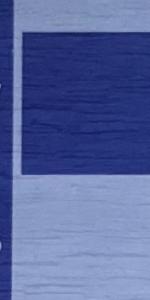
Label: Empty